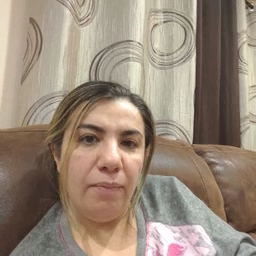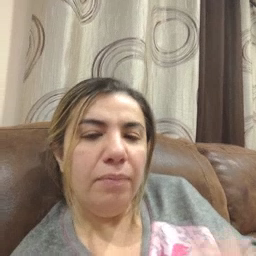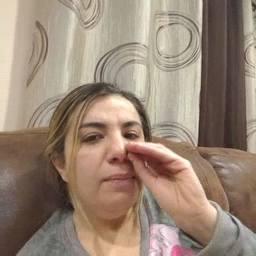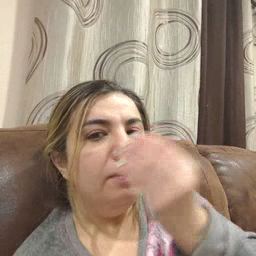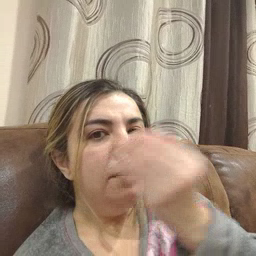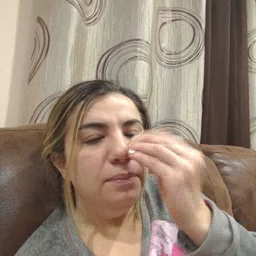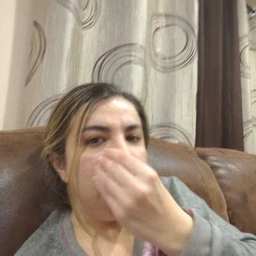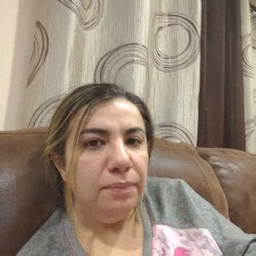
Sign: flower